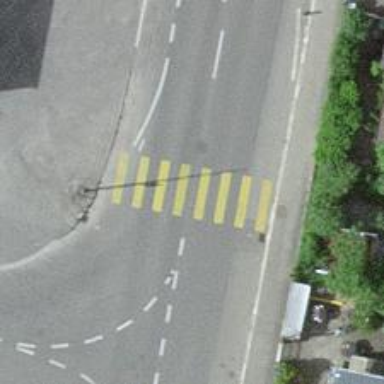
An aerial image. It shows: Marked crossing on the road.